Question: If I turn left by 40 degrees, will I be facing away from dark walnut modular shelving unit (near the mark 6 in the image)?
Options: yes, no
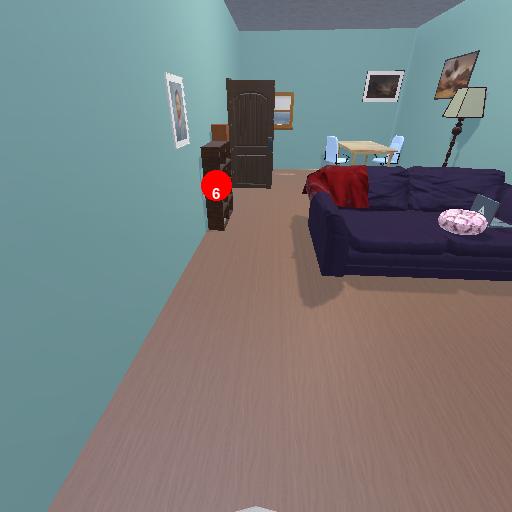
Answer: yes